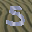
Label: 5